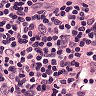
Metastatic tissue present: no